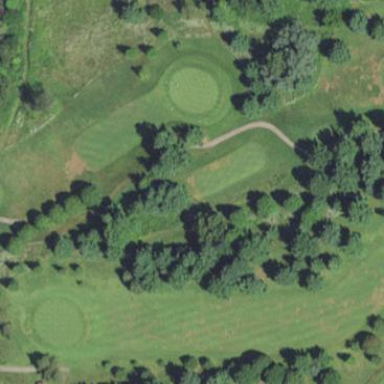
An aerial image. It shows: Rough area on grassy golf course.